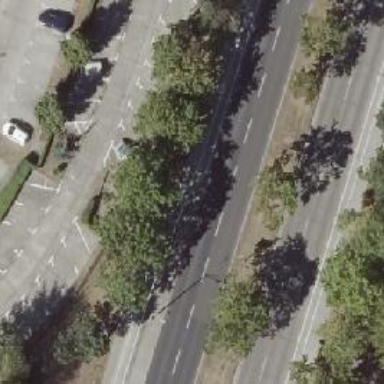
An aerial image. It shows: Concrete path with sidewalk. Both the sidewalk and the cycleway have concrete surface.